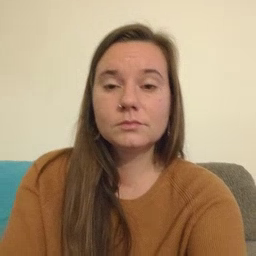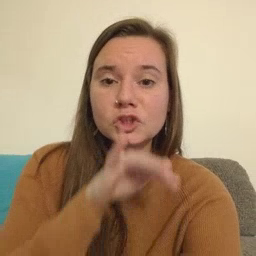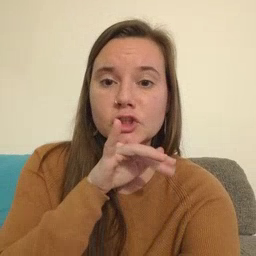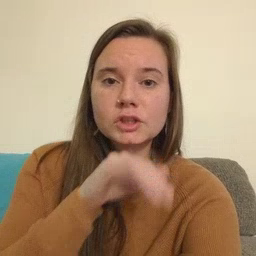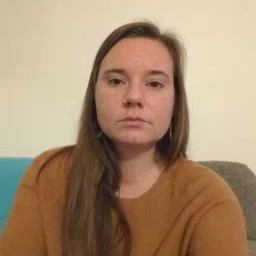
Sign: dirty